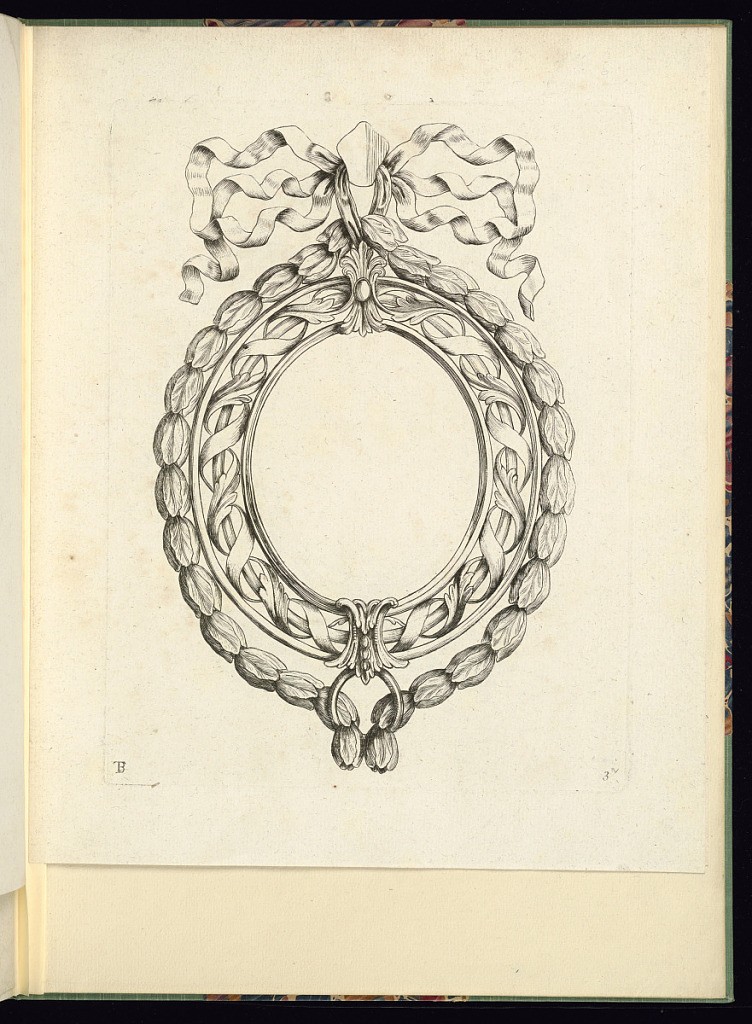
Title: Medallion or Frame Design
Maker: Théodore Bertren, active in France, 18th century
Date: ca. 1771
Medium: Etching on laid paper
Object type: Print
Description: Design for an oval medallion or frame featuring interlaced leaves, festoon of leaves, leaf clasps, and ribbons. The plate is numbered and signed with the artist's monogram.